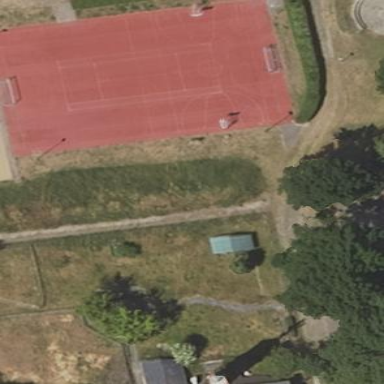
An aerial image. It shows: Multi-sport pitch for leisure land activities.